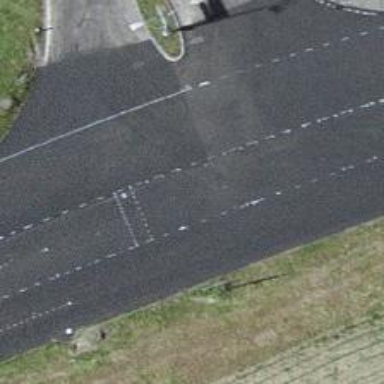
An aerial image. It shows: Primary highway.